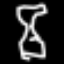
Label: hourglass